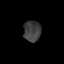
Tissue: prostate
Cell type: T cells
Senescence score: 0.2821
Nuclear area (px): 359
Mean DAPI intensity: 61.315